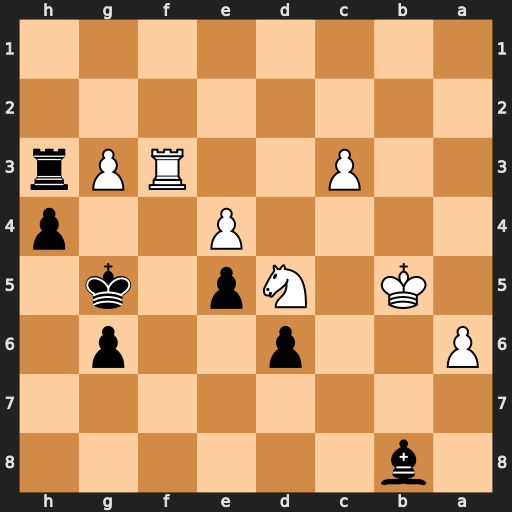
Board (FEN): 1b6/8/P2p2p1/1K1Np1k1/4P2p/2P2RPr/8/8
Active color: b
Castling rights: -
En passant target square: -
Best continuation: hxg3 Rxg3+ Rxg3